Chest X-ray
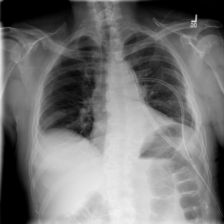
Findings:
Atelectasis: negative
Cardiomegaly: negative
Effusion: negative
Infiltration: positive
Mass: negative
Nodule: negative
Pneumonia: negative
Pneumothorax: negative
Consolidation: negative
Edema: negative
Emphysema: negative
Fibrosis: negative
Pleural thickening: negative
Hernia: negative